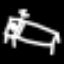
Label: bed